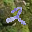
Label: 2